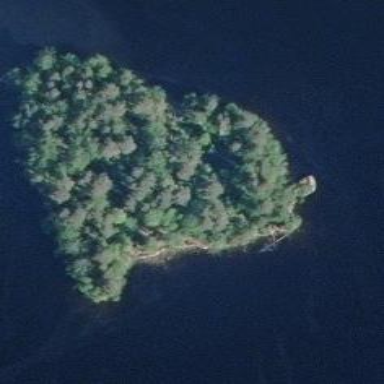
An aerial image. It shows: Islet.